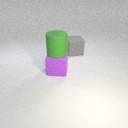
large purple rubber cube to the left of large gray rubber cube